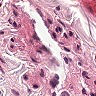
Metastatic tissue present: no